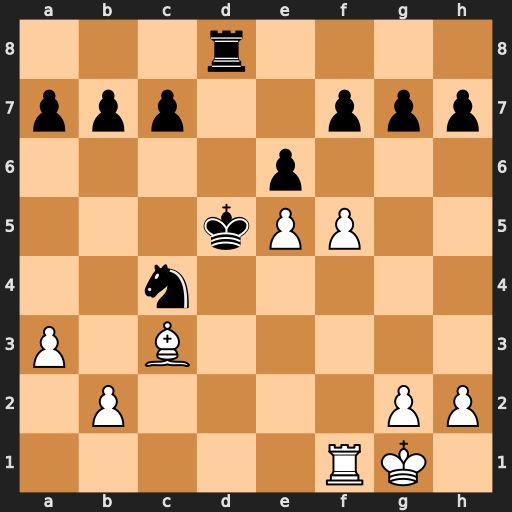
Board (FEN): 3r4/ppp2ppp/4p3/3kPP2/2n5/P1B5/1P4PP/5RK1
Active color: w
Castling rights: -
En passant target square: -
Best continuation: Rd1+ Ke4 Rxd8